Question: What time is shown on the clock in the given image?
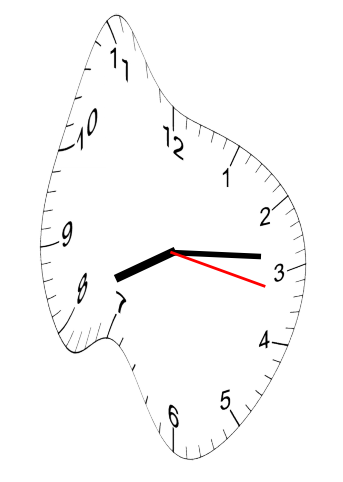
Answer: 08:14:17